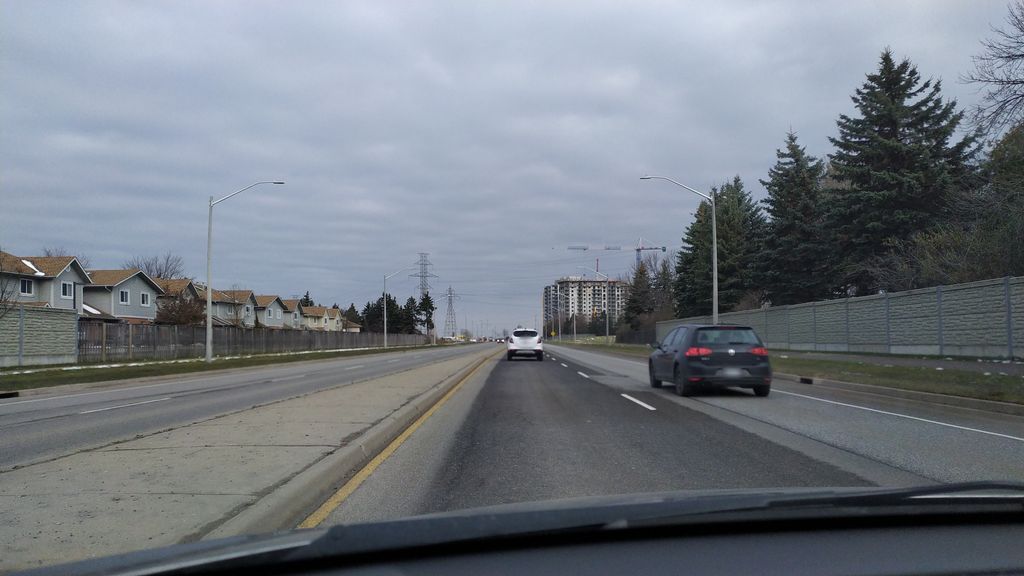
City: kitchener-waterloo